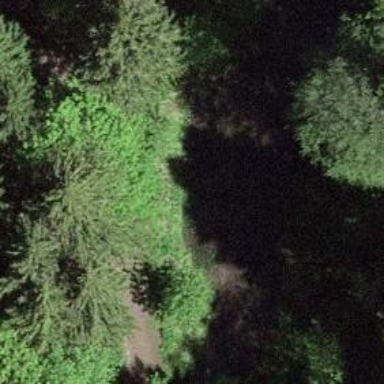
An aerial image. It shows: Culvert tunnel.